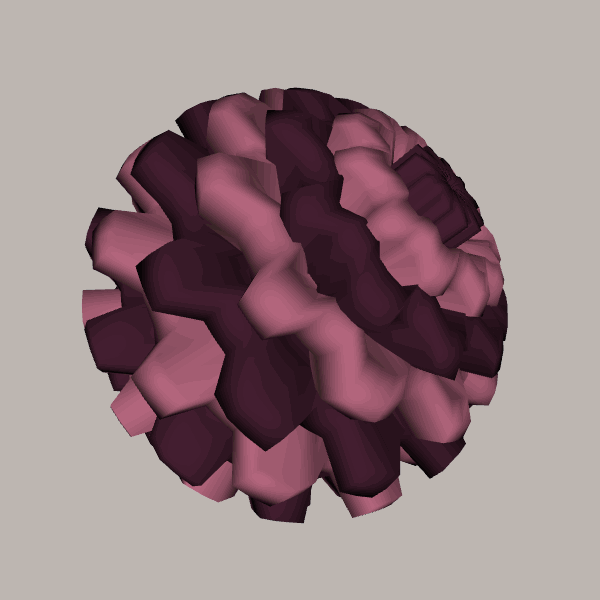
Background: light